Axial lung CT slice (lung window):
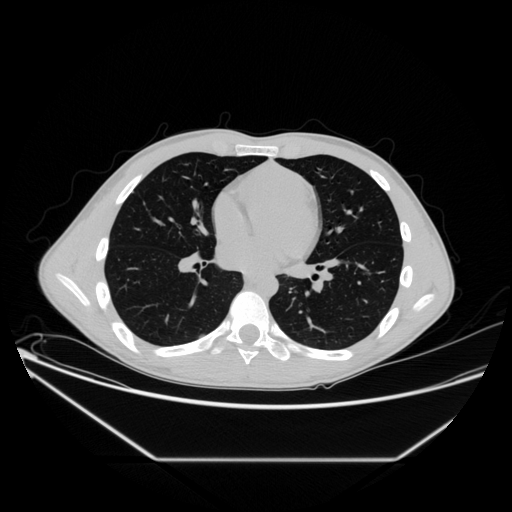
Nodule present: yes
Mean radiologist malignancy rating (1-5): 2